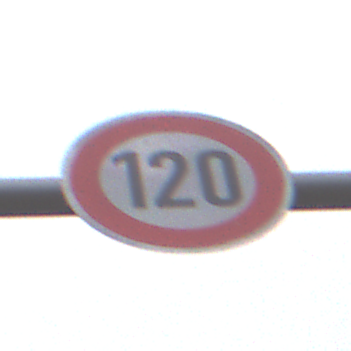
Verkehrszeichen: Geschwindigkeit120
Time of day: Midday
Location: Outdoor (Nature)
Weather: Overcast
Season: NotSpecified
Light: Natural